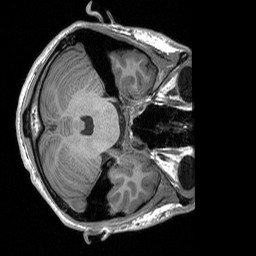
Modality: T1w
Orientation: axial
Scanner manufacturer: siemens
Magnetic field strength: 3 T
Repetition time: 1.76 s
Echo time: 0.0022 s